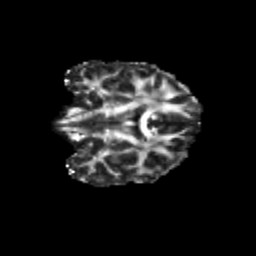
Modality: FA
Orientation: coronal
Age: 31
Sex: female
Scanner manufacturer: siemens
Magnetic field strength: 3 T
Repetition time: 3.5 s
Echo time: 0.113 s